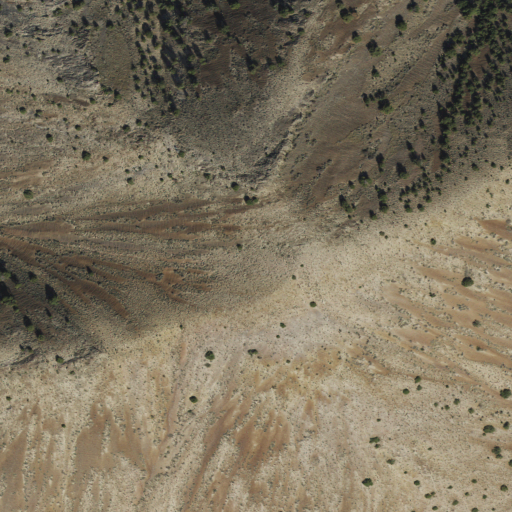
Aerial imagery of mountain in Utah named Round Top containing shrub and evergreen forest